Question: I am writing a Google maps application where the user can click where they want to save a marker by filling a form in an InfoWindow and then clicking a 'submit' button which saves the data to a MySQL database.
A picture of what I mean here:

I do not know how to retrieve the 'lat' and 'lng' values from 'event.latLng' and then use them as part of my 'addLocation' form action.
The JavaScript which contains the 'addLocation' form action:
'''
function placeMarker(location) {
var latLng = event.latLng;
// don't know how to retrieve lat & lng from latLng?
var contentString = '<form action="addlocation" method="POST">' +
'<div id="addMarkerInfoWindow">' +
'<b>Name:</b>&nbsp;<input type="text" name="name"><br>' +
'<b>Facilities:</b>&nbsp;<input type="text" name="facilities"><br>' +
'<b>Opening Hours:</b>&nbsp;<input type="text" name="opening"><br>' +
'<b>Notes:</b>&nbsp;<input type="text" name="notes"><br></div>' +
'<br><br><input type="submit" value="Submit">&nbsp;' +
'<input type="button" value="Cancel" /></form>';
var infowindow = new google.maps.InfoWindow({
content: contentString
});
var marker = new google.maps.Marker({
position: location,
map: map
});
infowindow.open(map,marker);
}
'''
This is the php code I have:
( I am very new to php)
'''
<?php
require("db_info.php");
// Opens a connection to a MySQL server
$connection = mysqli_connect('localhost', $username);
if (!$connection) {
die('Not connected : ' . mysqli_error());
}
// Set the active MySQL database
$db_selected = mysqli_select_db($connection, $database);
if (!$db_selected) {
die('Can't use db : ' . mysqli_error());
}
################ Save location #################
if($_POST) //run only if there's a post data
{
// make sure ajax request
$xhr = $_SERVER['HTTP_X_REQUESTED_WITH'] == 'XMLHttpRequest';
if (!$xhr) {
header('HTTP/1.1 500 Error: Request must come from Ajax!');
exit();
}
// inserting data order
$order = "INSERT INTO markers (name, facilities, opening, lat, lng, notes)
VALUES ('$name', '$facilities', $opening, '$lat', '$lng', '$notes')";
// declare in the order variable
$result = mysql_query($order); //order executes
if($result) {
echo("<br>Input data is succeed");
} else {
echo("<br>Input data is fail");
}
}
?>
'''
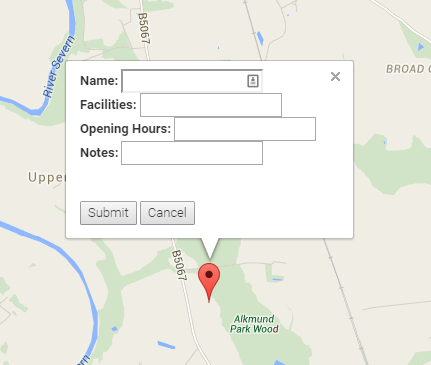
Answer: You can update your content string to use hidden fields for 'lat' and 'lng'
'''
var contentString = '<form action="addlocation" method="POST">' +
'<input type="hidden" name="lat" value="' + location.lat() + '" />' +
'<input type="hidden" name="lng" value="' + location.lng() + '" />' +
'<div id="addMarkerInfoWindow">' +
'<b>Name:</b>&nbsp;<input type="text" name="name"><br>' +
'<b>Facilities:</b>&nbsp;<input type="text" name="facilities"><br>' +
'<b>Opening Hours:</b>&nbsp;<input type="text" name="opening"><br>' +
'<b>Notes:</b>&nbsp;<input type="text" name="notes"><br></div>' +
'<br><br><input type="submit" value="Submit">&nbsp;' +
'<input type="button" value="Cancel" /></form>';
'''